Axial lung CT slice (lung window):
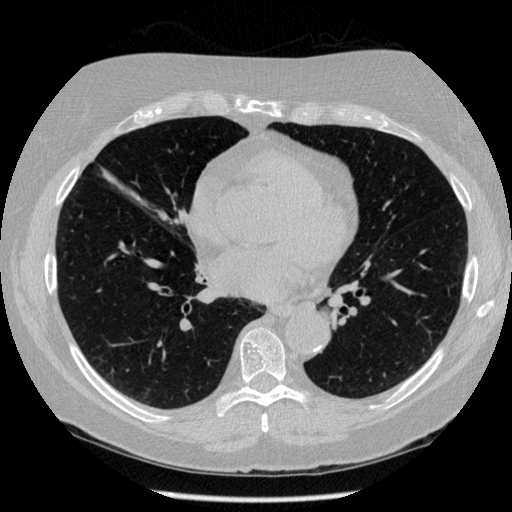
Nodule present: no